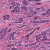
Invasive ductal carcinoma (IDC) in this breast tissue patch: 1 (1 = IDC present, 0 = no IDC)